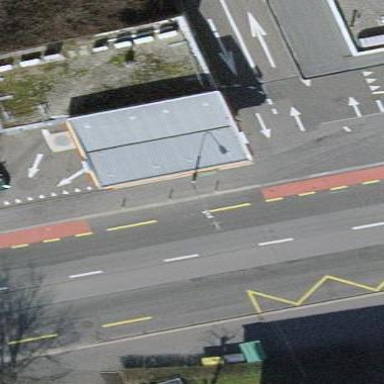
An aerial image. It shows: Building that serves as fuel station.